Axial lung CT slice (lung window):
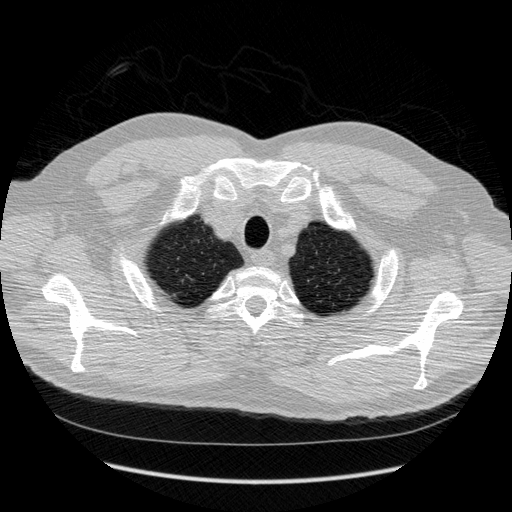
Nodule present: no